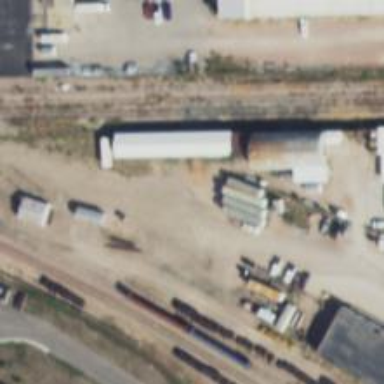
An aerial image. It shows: Railway yard.